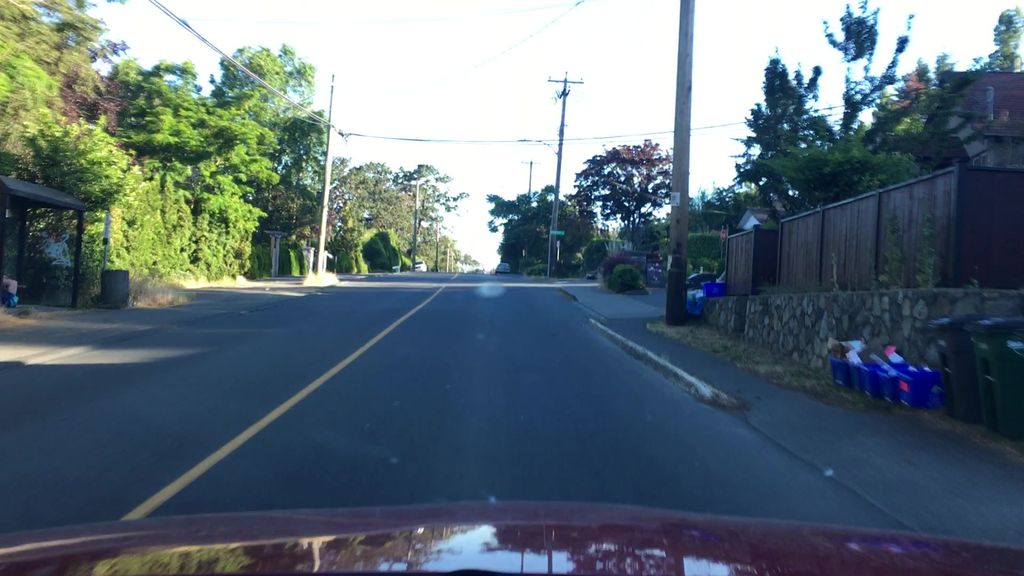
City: victoria